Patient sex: M
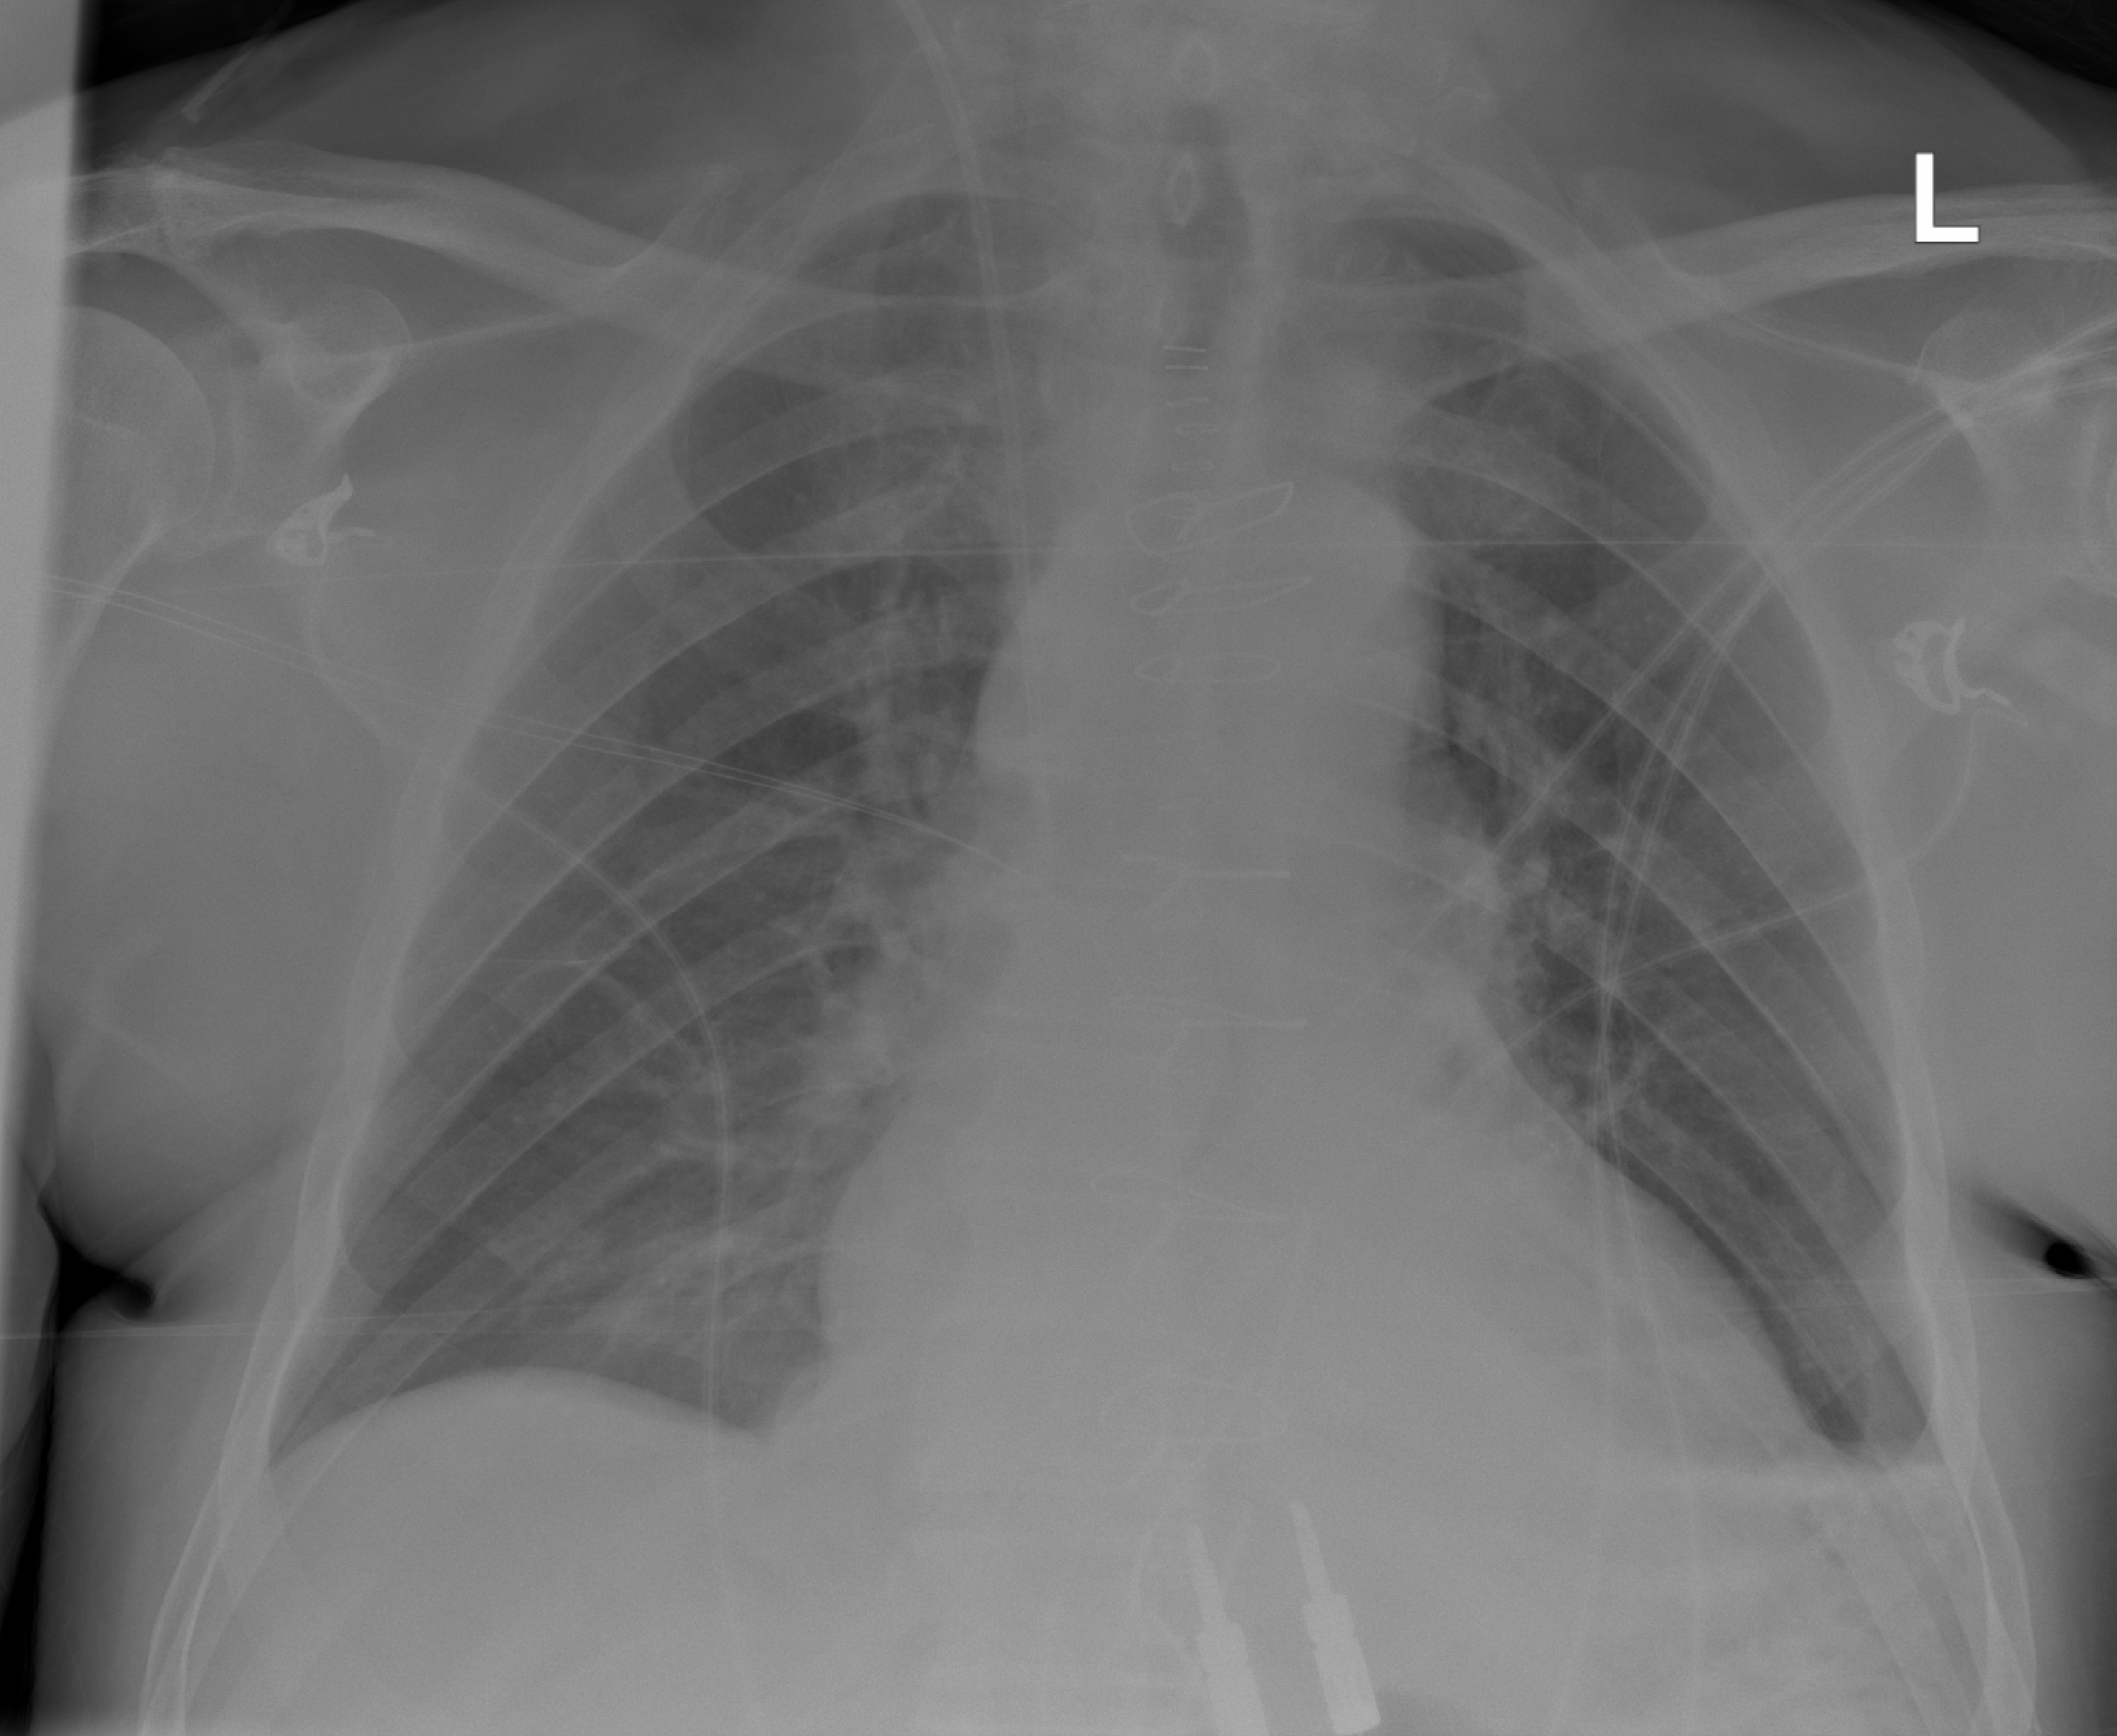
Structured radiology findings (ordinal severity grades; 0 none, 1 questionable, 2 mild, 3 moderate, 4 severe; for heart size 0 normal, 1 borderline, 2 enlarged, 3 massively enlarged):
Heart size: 2
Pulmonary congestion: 0
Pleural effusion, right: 0
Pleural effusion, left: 2
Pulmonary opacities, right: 0
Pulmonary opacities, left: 0
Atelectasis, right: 0
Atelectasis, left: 2